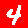
Digit: 4